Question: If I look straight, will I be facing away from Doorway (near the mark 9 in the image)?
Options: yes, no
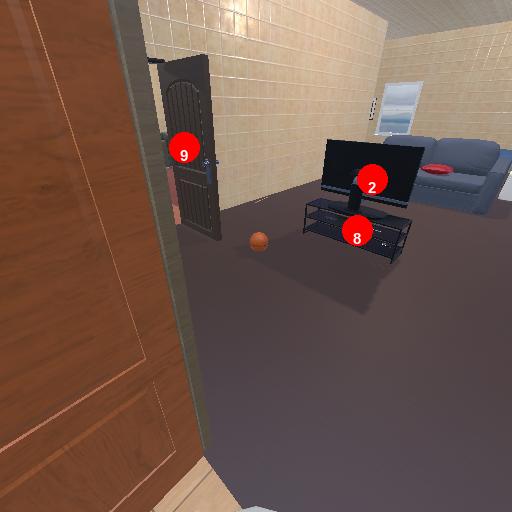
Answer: yes